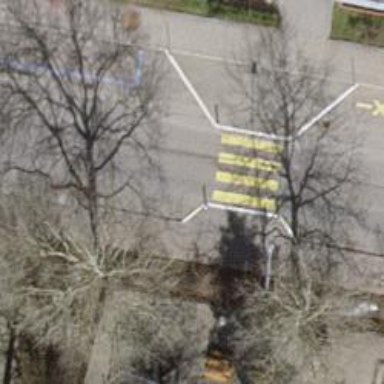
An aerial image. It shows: Marked road crossing.